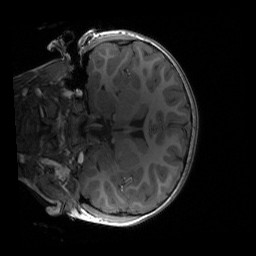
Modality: T1w
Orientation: coronal
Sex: male
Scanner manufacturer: siemens
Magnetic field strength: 3 T
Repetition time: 1.9 s
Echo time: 0.00243 s